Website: macys
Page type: billing-address
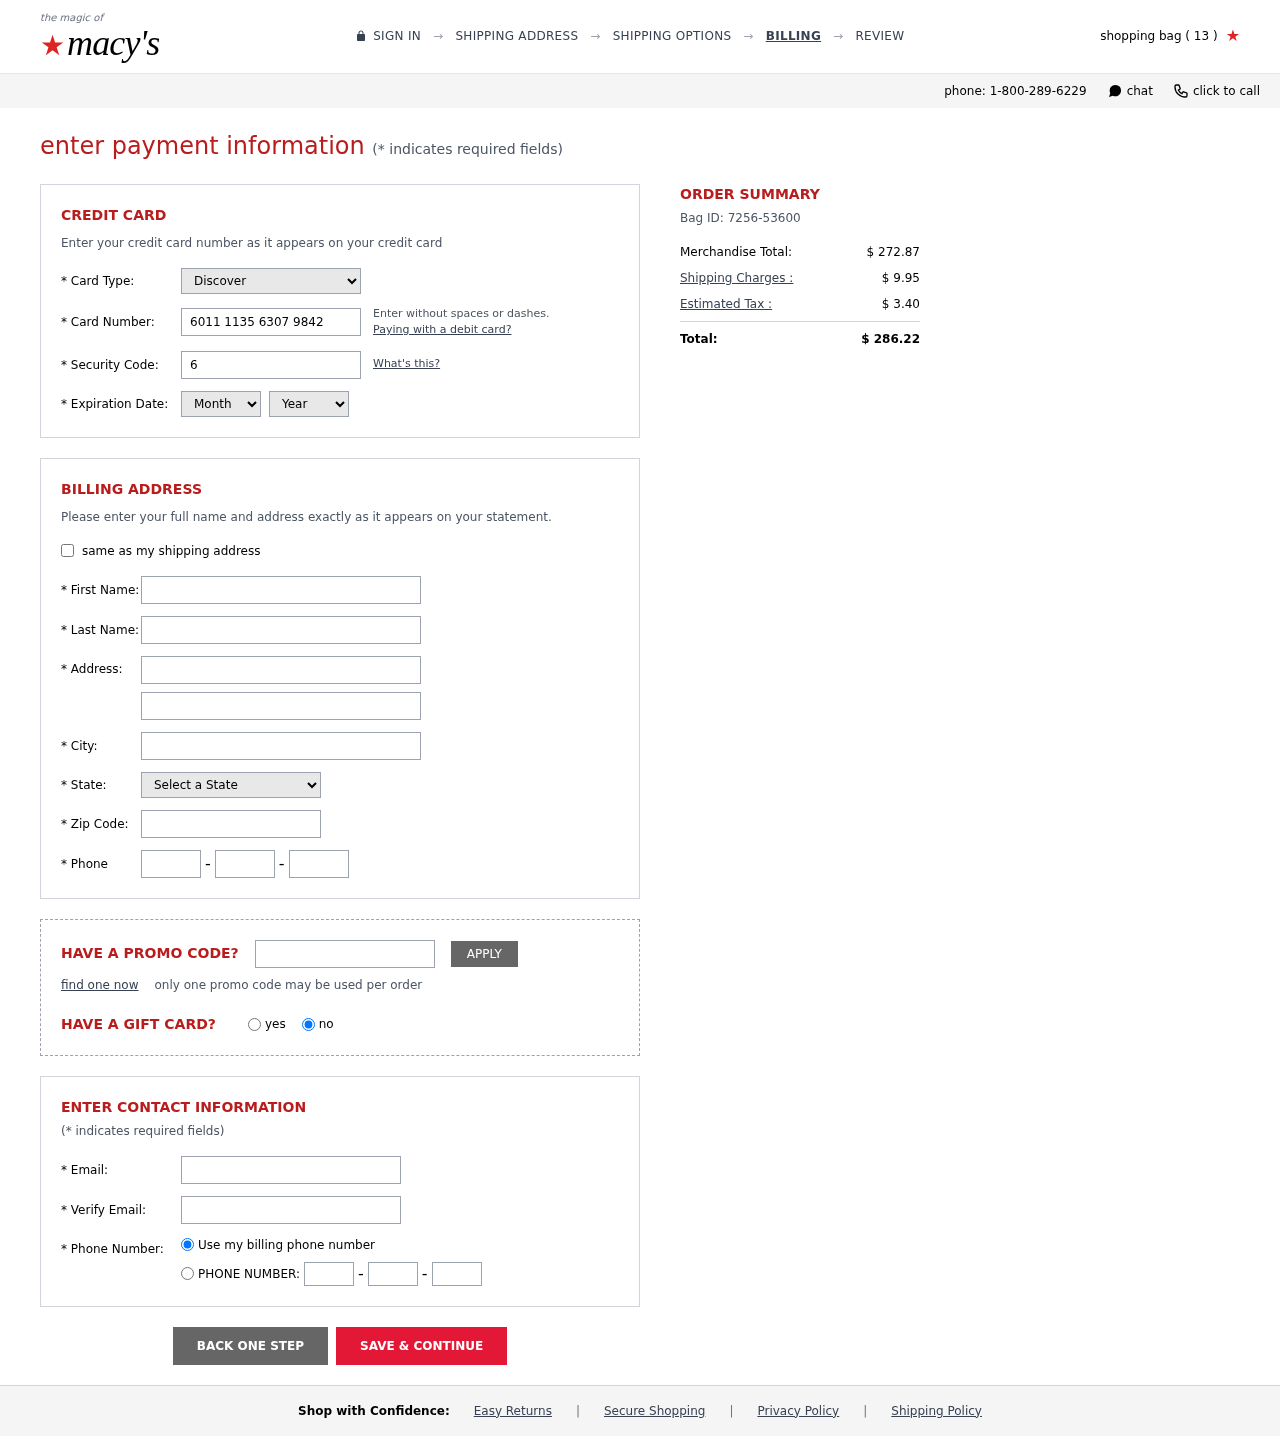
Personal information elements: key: PII_CARD_CVV
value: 694
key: PII_CARD_EXPIRY_MONTH
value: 06
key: PII_CARD_EXPIRY_YEAR
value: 30
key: PII_CARD_NUMBER
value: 6011 1135 6307 9842
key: PII_CARD_TYPE
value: Discover
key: PII_CITY
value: North Lindsay
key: PII_EMAIL
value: ricky.ruiz@yahoo.com
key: PII_FIRSTNAME
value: Ricky
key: PII_LASTNAME
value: Ruiz
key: PII_PHONE_AREA
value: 975
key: PII_PHONE_PREFIX
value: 985
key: PII_PHONE_SUFFIX
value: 8828
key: PII_POSTCODE
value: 52598
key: PII_STATE_ABBR
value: HI
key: PII_STREET
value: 76643 Andrea Prairie Apt. 213
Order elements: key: ORDER_NUM_ITEMS
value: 13
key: ORDER_ID
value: Bag ID: 7256-53600
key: ORDER_SUBTOTAL
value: $ 272.87
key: ORDER_SHIPPING_COST
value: $ 9.95
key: ORDER_TAX
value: $ 3.40
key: ORDER_TOTAL
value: $ 286.22